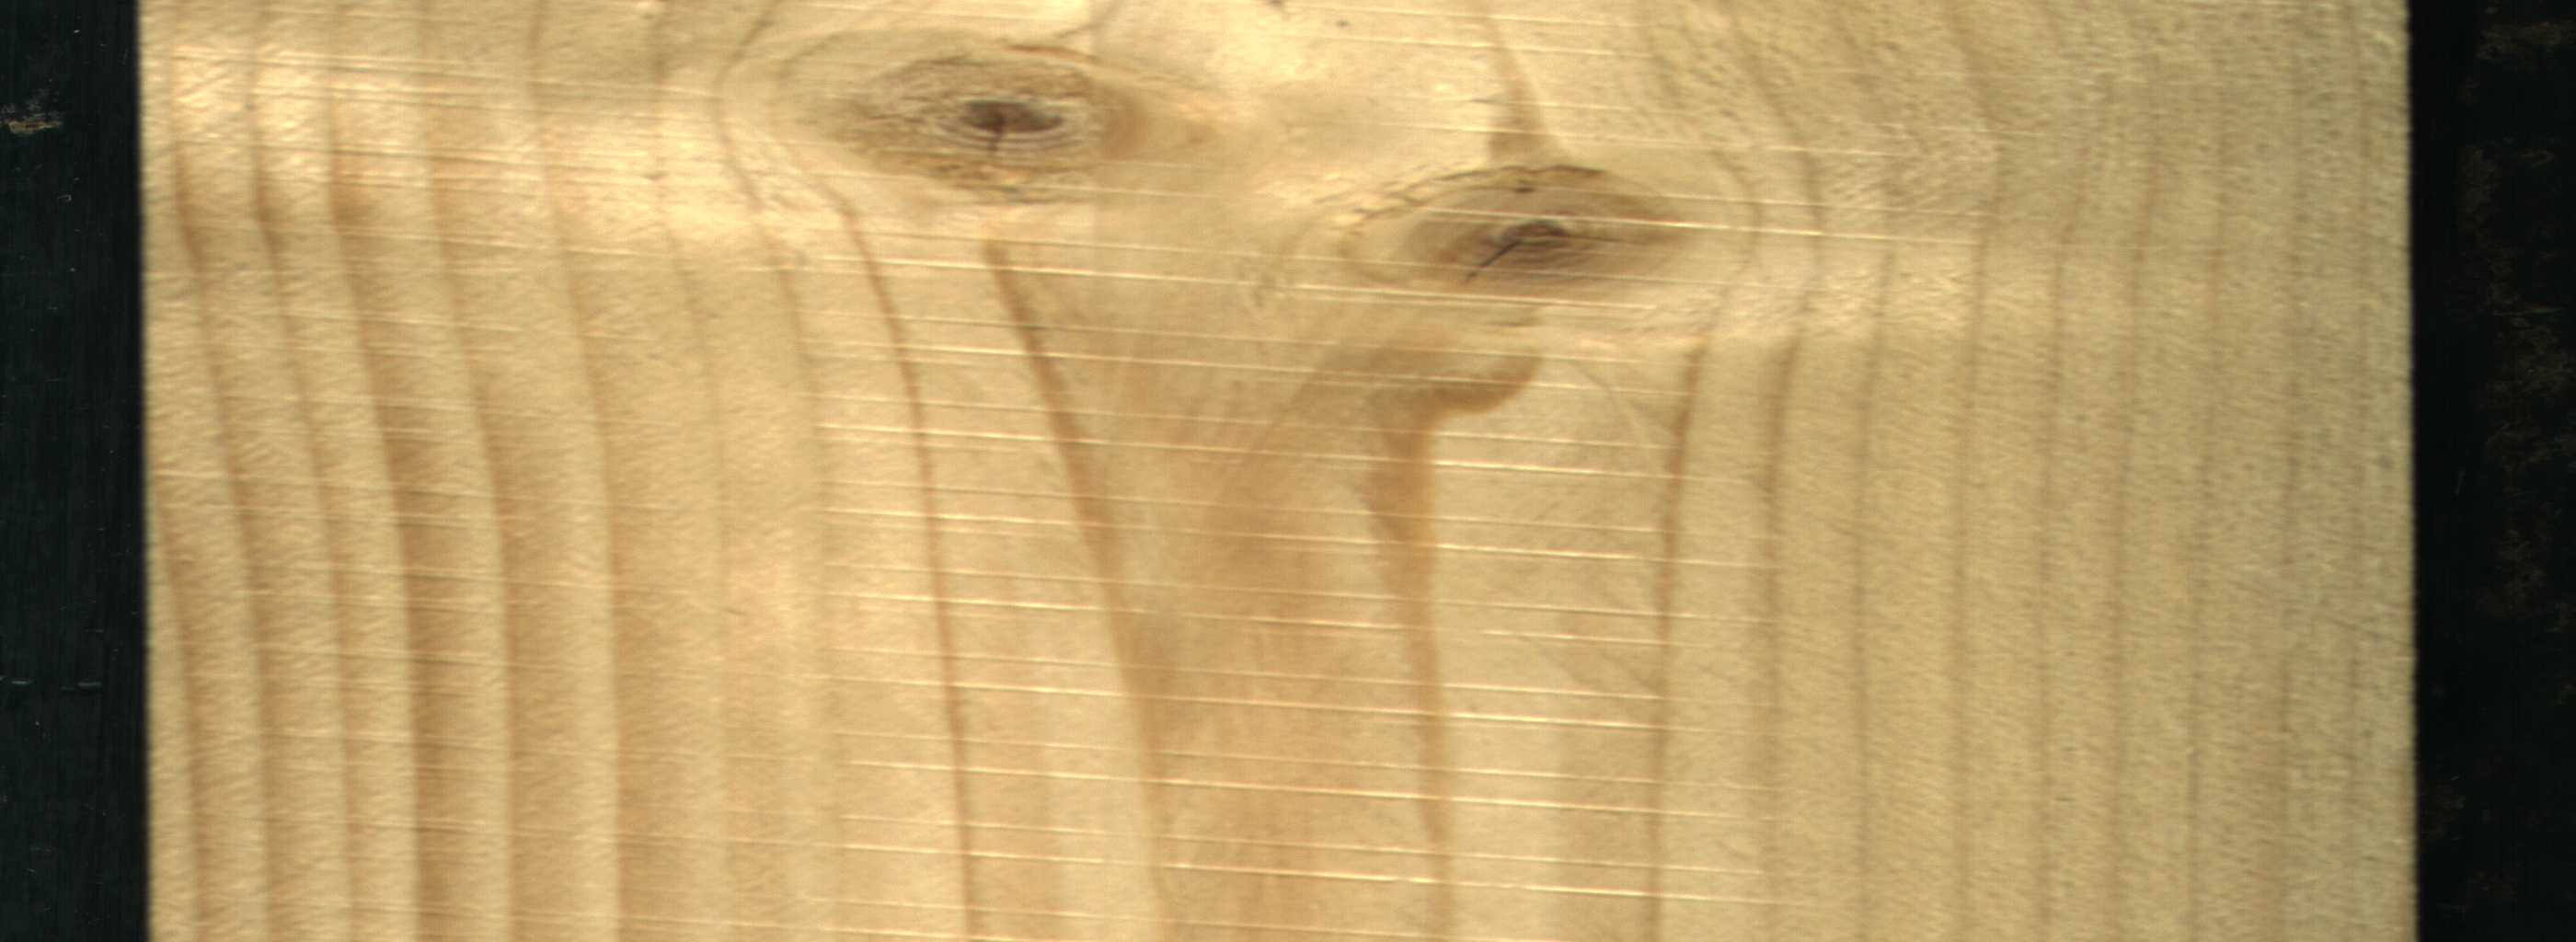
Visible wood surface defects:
Live_Knot
Live_Knot